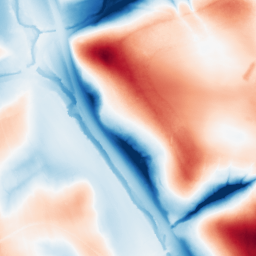
Category: trend_removal
Decomposition family: local_polynomial
Decomposition parameters: window_size: 101
degree: 1
Upsampling method: quadratic
Upsampling parameters: scale: 8
Upsampling scale: 8